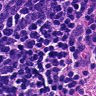
Metastatic tissue present: no